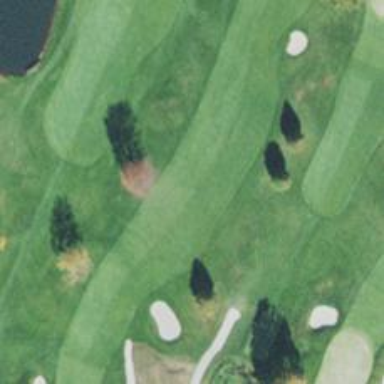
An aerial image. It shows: Golf hole.